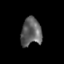
Tissue: skin
Cell type: Epithelial cells
Senescence score: 0.2756
Nuclear area (px): 564
Mean DAPI intensity: 96.473